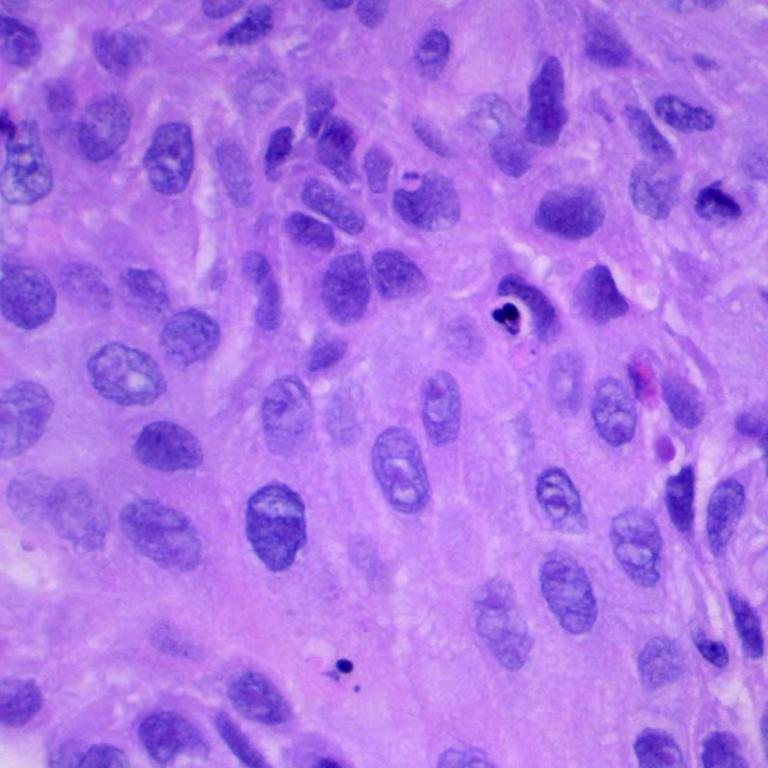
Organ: lung
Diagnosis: squamous carcinomas